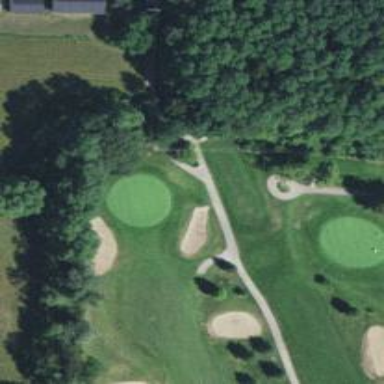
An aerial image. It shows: Service road designated as golf cart path.